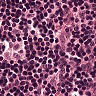
Metastatic tissue present: no